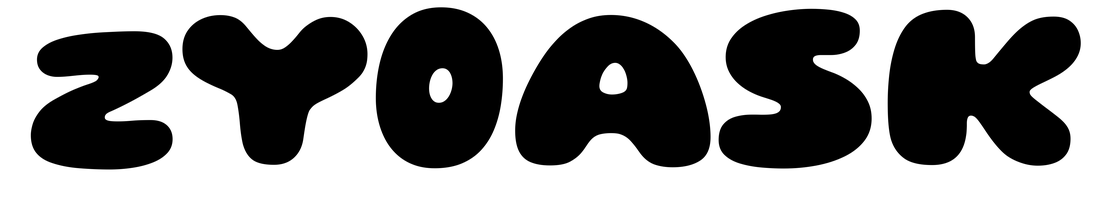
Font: Gluten_Black